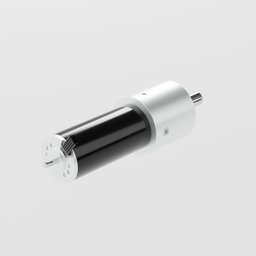
Label: mechanical